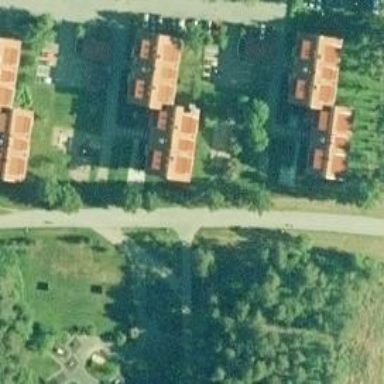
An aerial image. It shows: Footway.